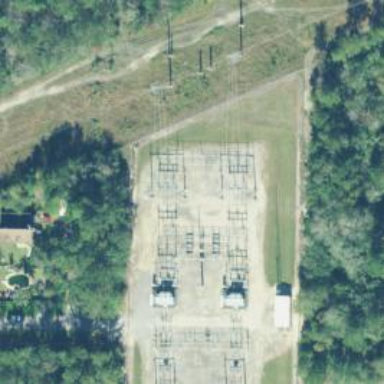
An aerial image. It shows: Switch used for power control.